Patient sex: M
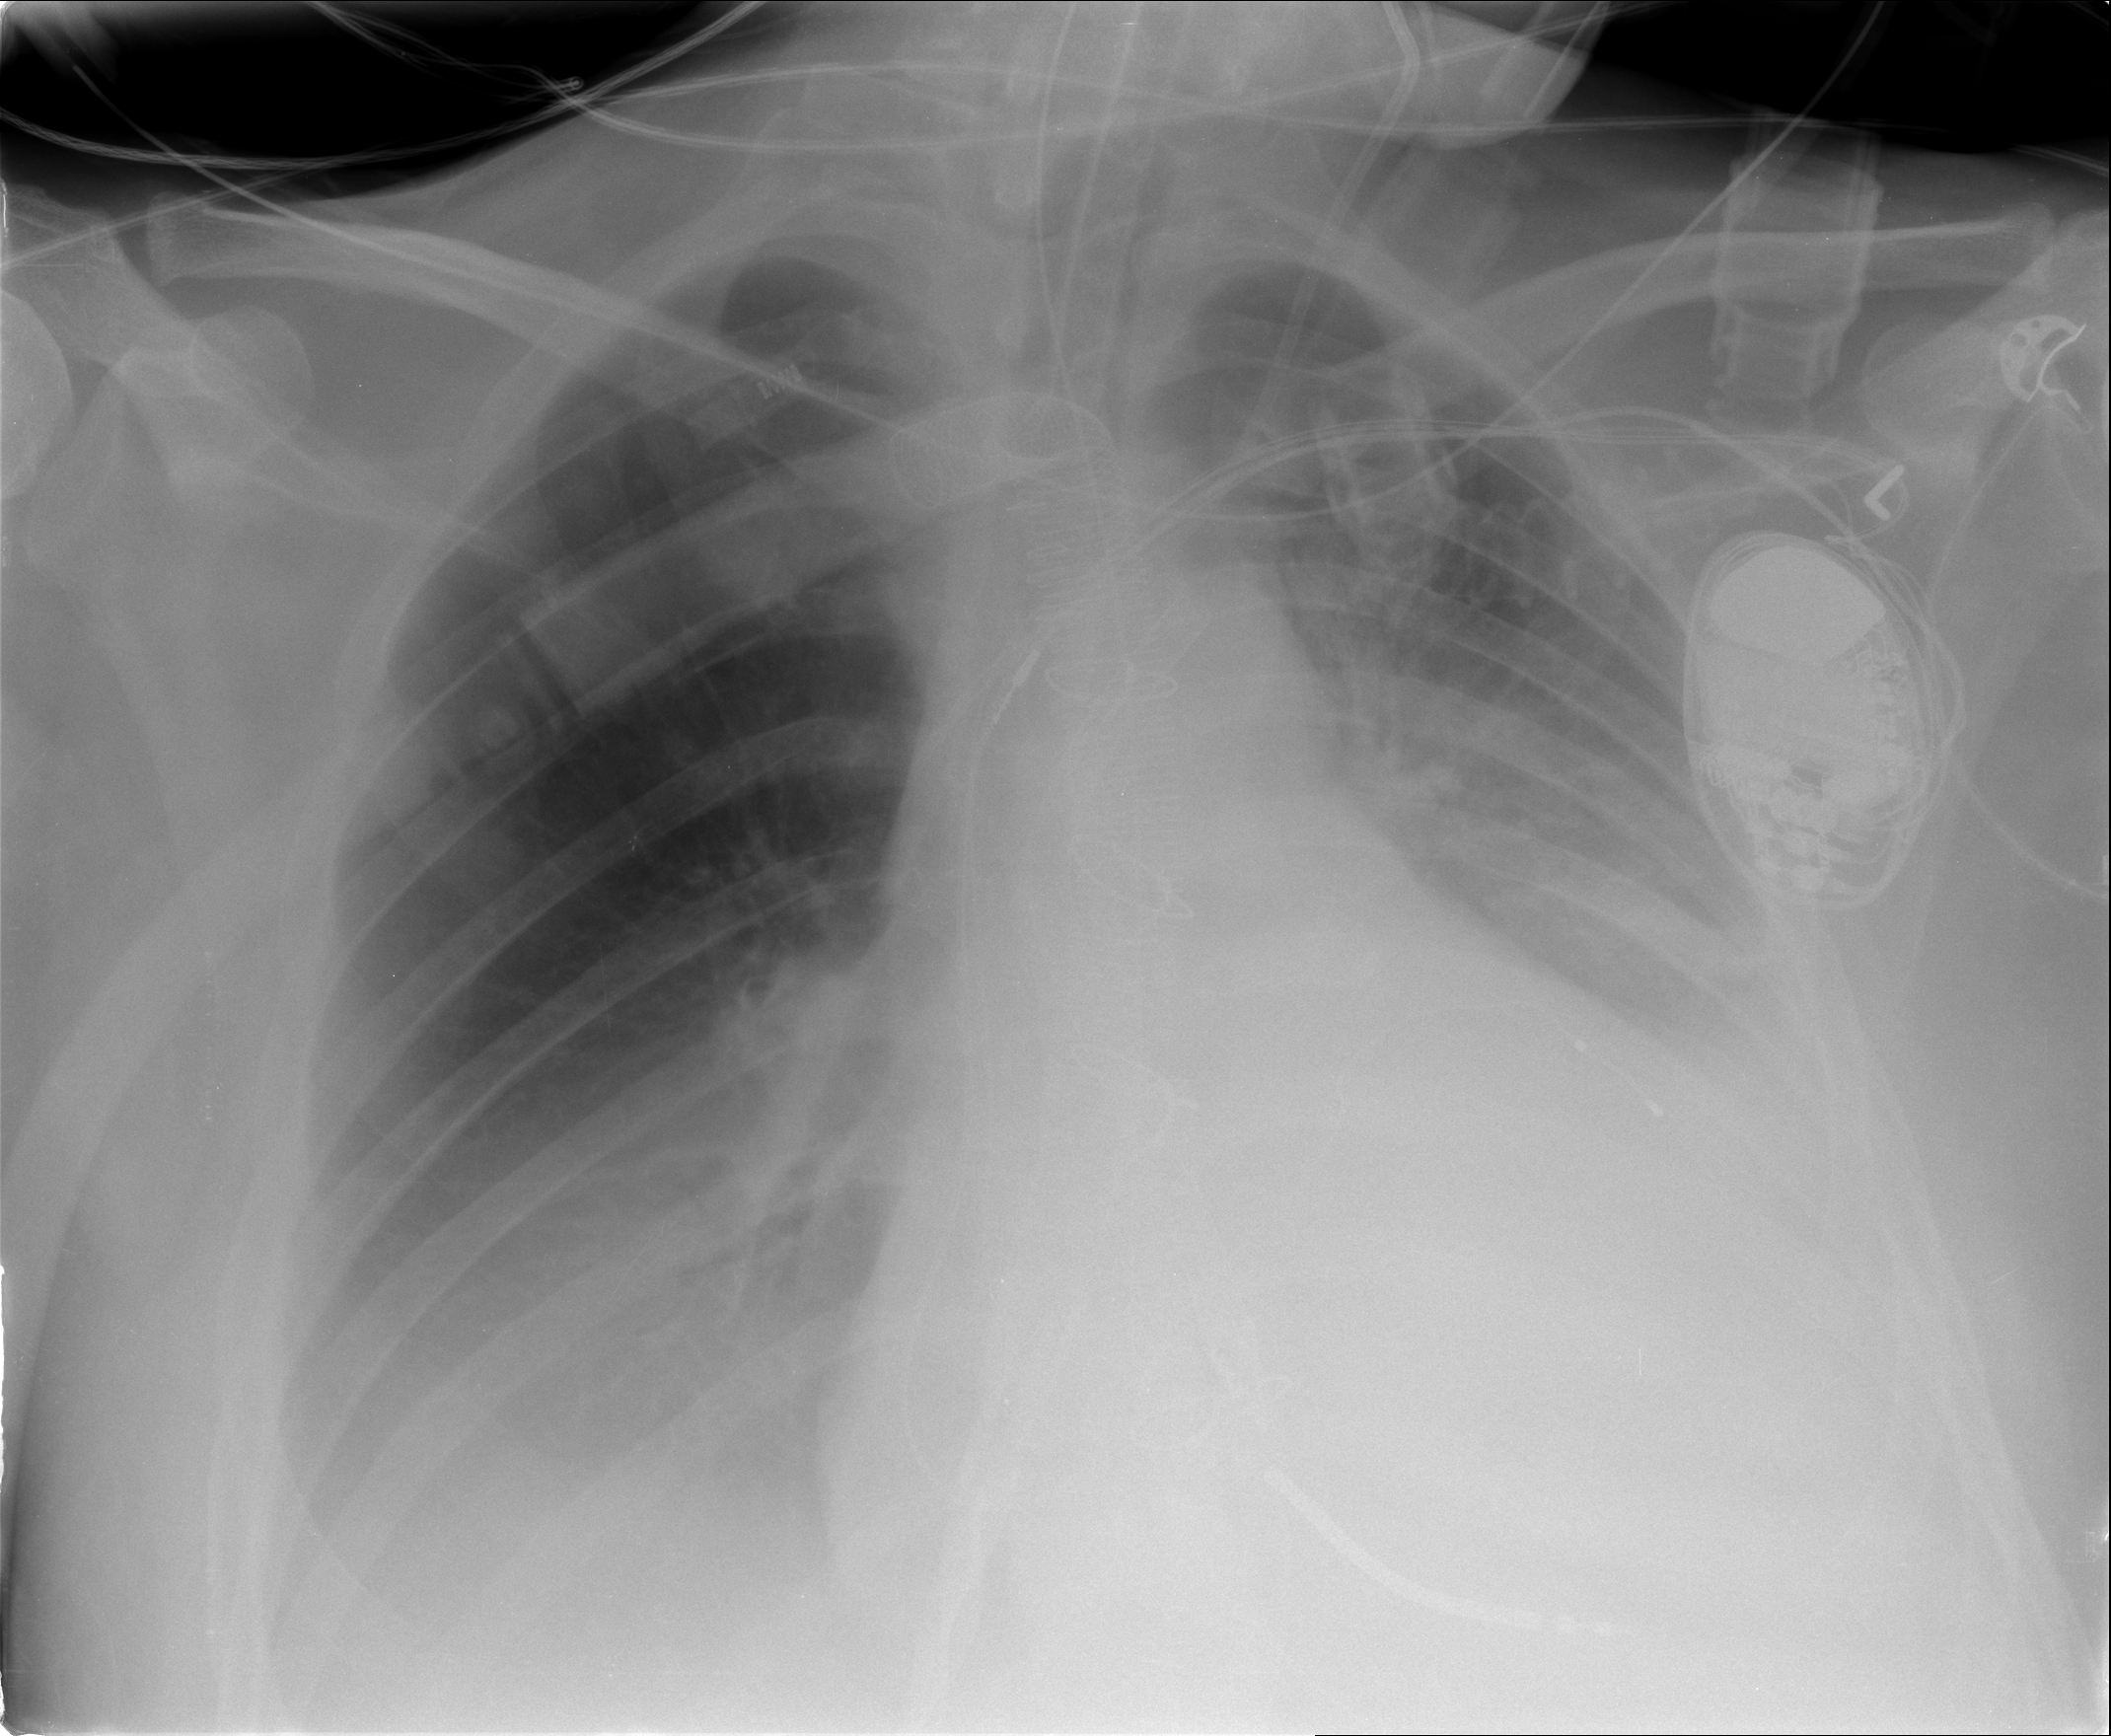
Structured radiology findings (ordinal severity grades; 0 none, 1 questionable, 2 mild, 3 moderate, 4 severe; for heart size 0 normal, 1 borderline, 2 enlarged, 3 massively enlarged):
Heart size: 3
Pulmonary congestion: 0
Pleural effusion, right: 3
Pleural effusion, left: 3
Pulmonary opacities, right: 0
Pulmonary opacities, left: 0
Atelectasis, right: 2
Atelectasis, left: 3